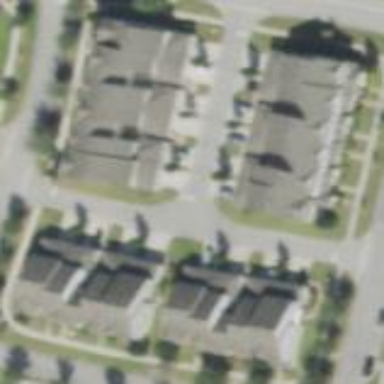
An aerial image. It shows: Sidewalk.